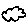
Label: cloud